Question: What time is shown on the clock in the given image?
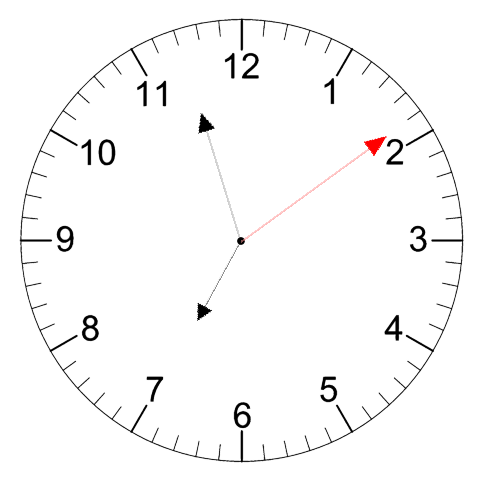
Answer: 06:57:09